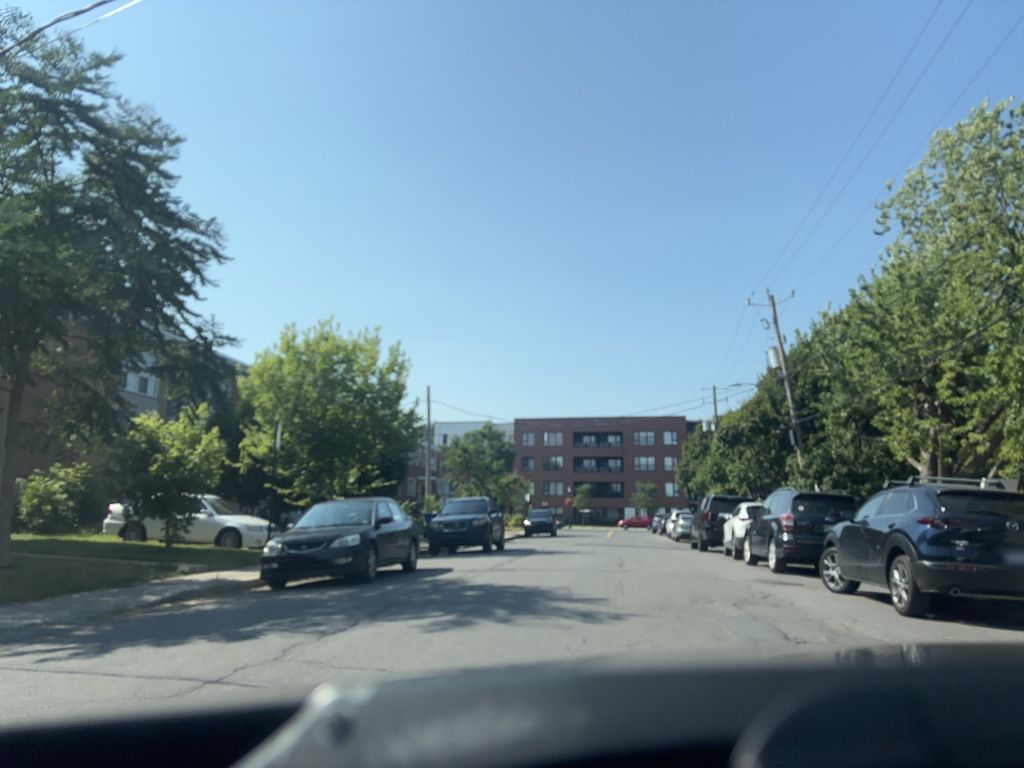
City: montreal